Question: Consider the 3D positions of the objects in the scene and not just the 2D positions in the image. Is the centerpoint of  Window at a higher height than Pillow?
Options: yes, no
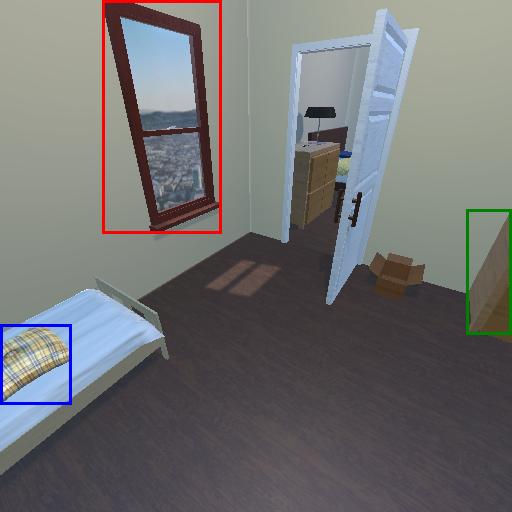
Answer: yes